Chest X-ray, PA view. Patient: 50 years old, sex F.
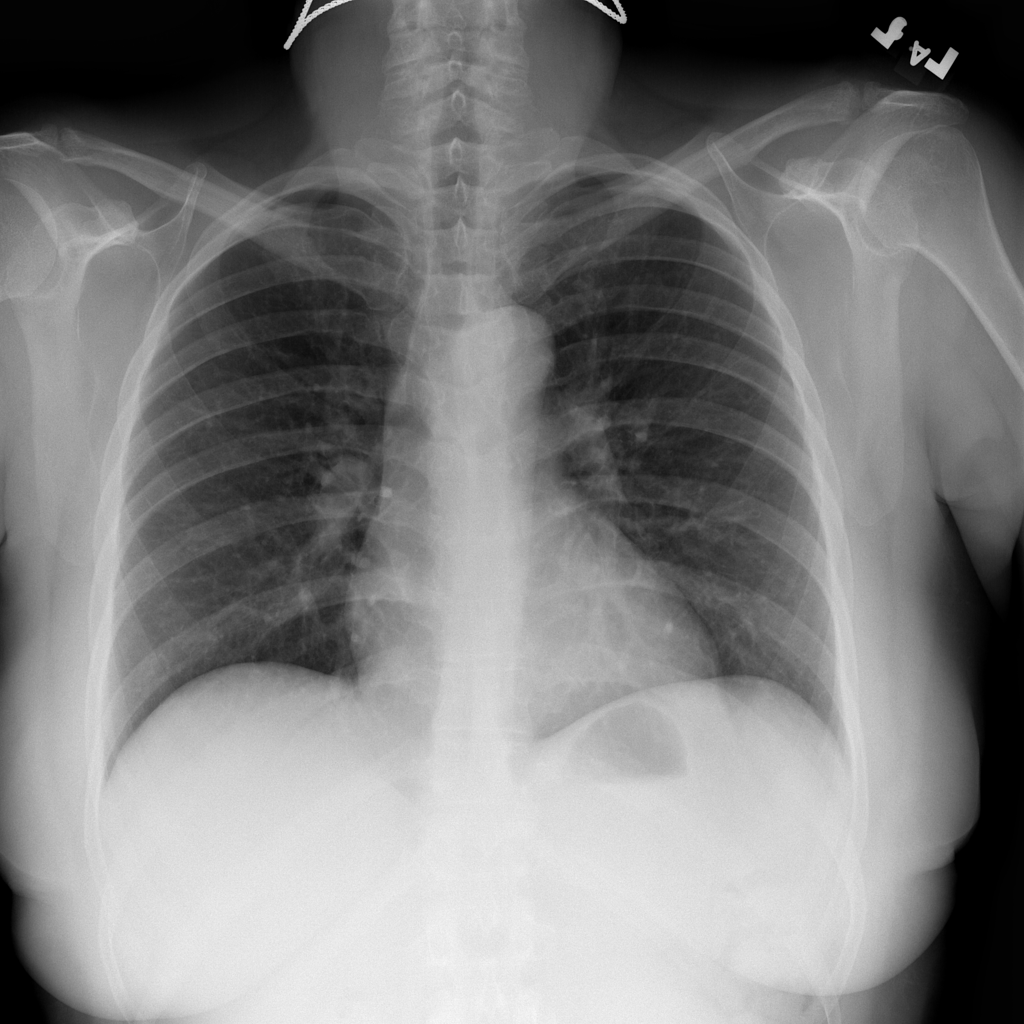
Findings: No Finding